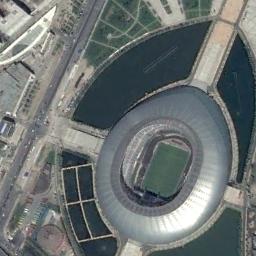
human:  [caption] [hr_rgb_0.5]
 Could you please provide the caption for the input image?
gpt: The stadium's roof has wavy white signs .

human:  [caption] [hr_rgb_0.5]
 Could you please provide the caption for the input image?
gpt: There are many cars on the road near the stadium .

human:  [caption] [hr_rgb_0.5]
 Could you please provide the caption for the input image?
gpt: The circular stadium is enclosed between rivers, Beside lawns and buildings .

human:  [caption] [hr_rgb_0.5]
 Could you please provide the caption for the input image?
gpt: The stadium is on the grass next to some buildings and roads .

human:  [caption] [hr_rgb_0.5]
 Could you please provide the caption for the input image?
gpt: There are some lakes beside the stadium with a silver roof .